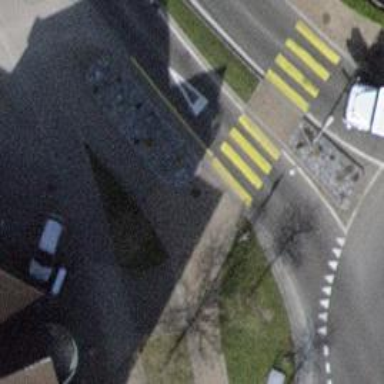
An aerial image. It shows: Uncontrolled zebra crossing on the road.